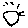
Label: sun